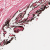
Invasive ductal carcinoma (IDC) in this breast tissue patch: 0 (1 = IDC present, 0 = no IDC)